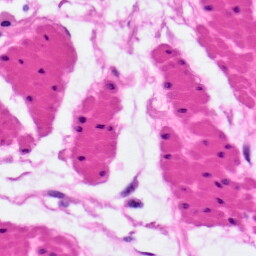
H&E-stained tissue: Pancreatic